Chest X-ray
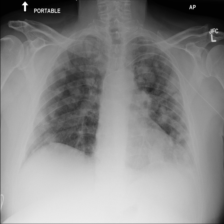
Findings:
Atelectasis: negative
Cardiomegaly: negative
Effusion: negative
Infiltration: negative
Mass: negative
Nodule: positive
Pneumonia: negative
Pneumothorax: negative
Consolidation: negative
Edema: negative
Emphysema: negative
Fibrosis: negative
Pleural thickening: negative
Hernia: negative